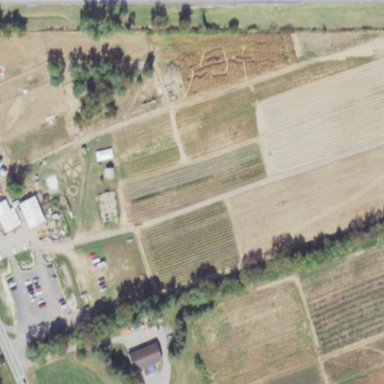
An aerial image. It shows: Farmyard area.